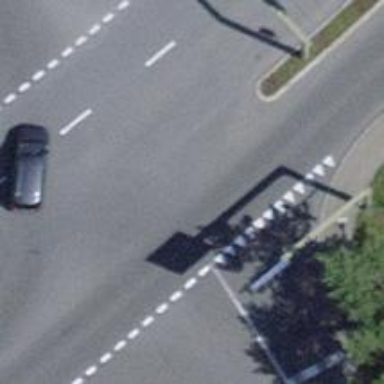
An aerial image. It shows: Road with traffic signals.